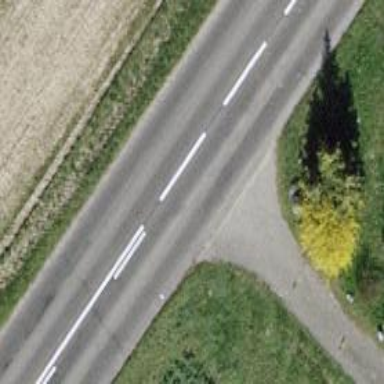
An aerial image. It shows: Secondary road.